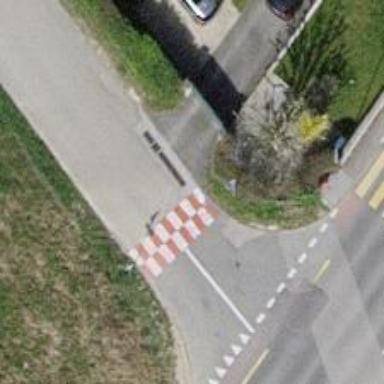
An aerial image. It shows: Traffic calming hump on the road.